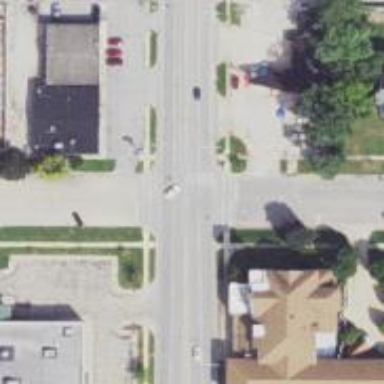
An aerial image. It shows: Marked crossing on the road.